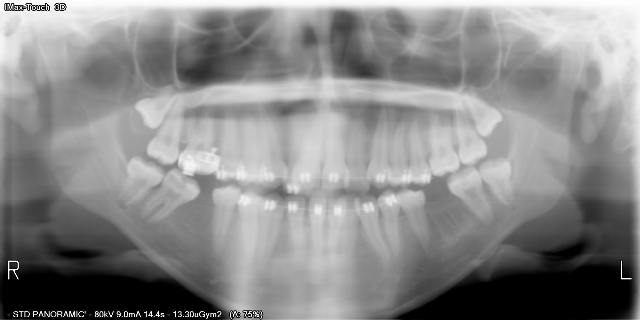
adult